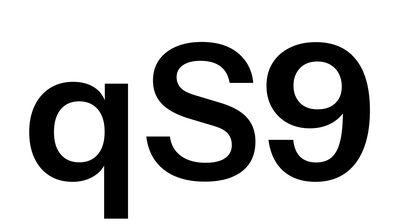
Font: InstrumentSans_SemiBold